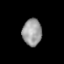
Tissue: prostate
Cell type: T cells
Senescence score: 0.3209
Nuclear area (px): 508
Mean DAPI intensity: 155.835